Question: When I login to a site, which is a "learning system" at my university, I have found that I cannot open a new tab with the same site open. When I do so, somehow the site is aware and displays the following message?

How on earth does the site know what tabs I have open on my computer? As far as I know, the front-end code shouldn't have any access to my private browser information. What accessible information could this site be using to determine that I have another tab open already?
I am accessing the site using a private computer, and the site being accessed isn't on a local network, it is being accessed through the internet. Therefore there is no internal monitoring software that could be causing this. I am using Google Chrome 24 Beta for Mac.
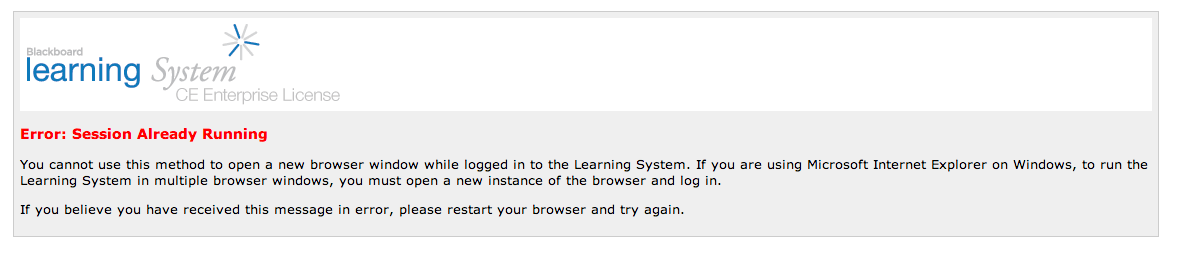
Answer: One way to do this is via cookies and ids. Firstly, you are logged in to the site and have a session on there. This is managed using cookies; whenever you visit a page on the site, your browser will send a cookie which normally contains some kind of id. That way the server can identify any request coming from you, is really from you. So, in this case, both your original tab and your new tab will send the same cookie.
Secondly, it can also add another, different id (call it the page id), to any link or form you submit on the site. So a form on a page might contain the id 1234, and any links will also contain that id. Each new page you visit might contain a new id. So at any point, the site knows that next request from your browser (identified by the cookies) should also contain this other id. If you navigate around the site in a normal way, clicking on links, submitting forms, this will be true and all will be good.
Cases when your next request would NOT submit the expected, second id are:
1. you hit the back button (you would be sending an old page id)
2. you open a new tab (this depends on the browser, but if it opens the same page you are already on in the original tab, it would be sending the current page id, not the next page id, which the server expects)
Either way, you send a request with a page id the server doesn't expect and it can make a best guess as to what you did.